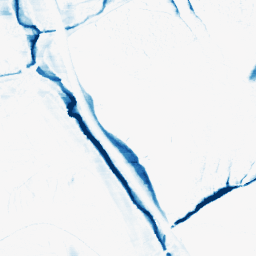
Category: morphological
Decomposition family: morphological_ellipse
Decomposition parameters: operation: closing
width: 5
height: 20
Upsampling method: bicubic_3x
Upsampling parameters: scale: 3
Upsampling scale: 3